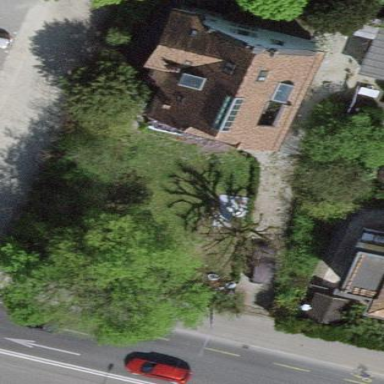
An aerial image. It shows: Garden enclosed by fence.